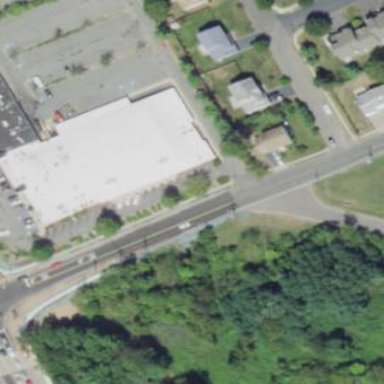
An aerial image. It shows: Building that houses bowling alley.